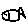
Label: fish